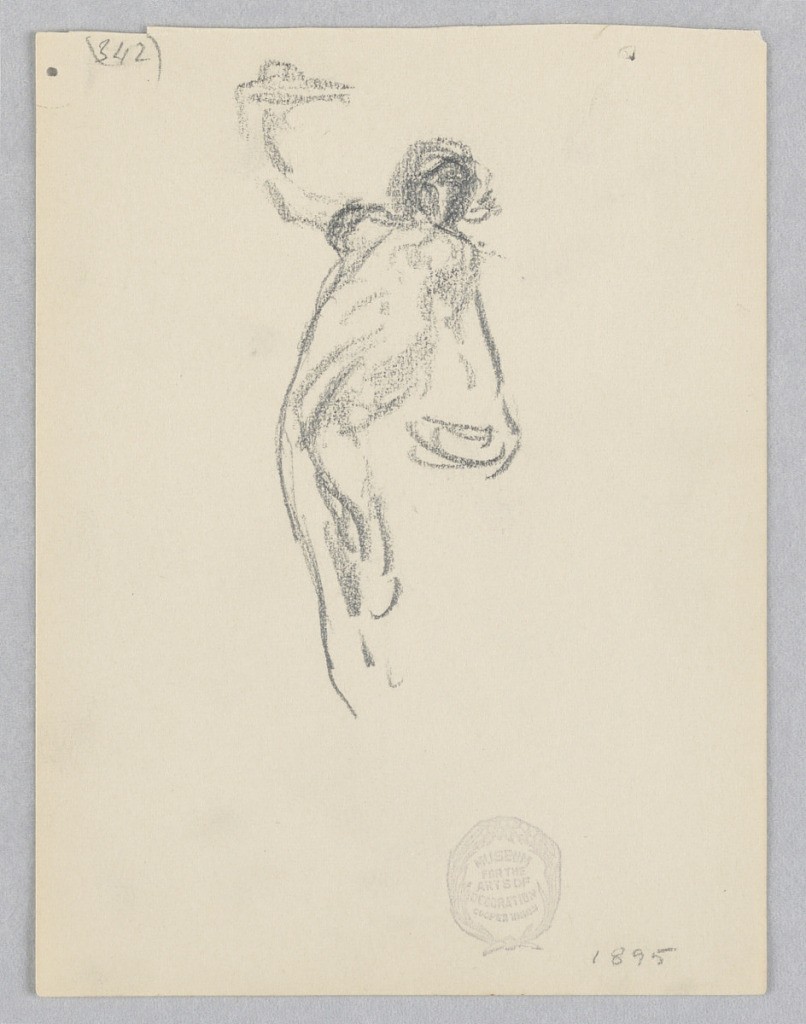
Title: Study for a dancing woman, “Moods to Music,” Mendelssohn Glee Club, New York, NY
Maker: Robert Frederick Blum, American, 1857–1903
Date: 1893–1895
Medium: Pastel crayon on wove paper
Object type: Drawing
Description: Sketch of a female figure dancing.